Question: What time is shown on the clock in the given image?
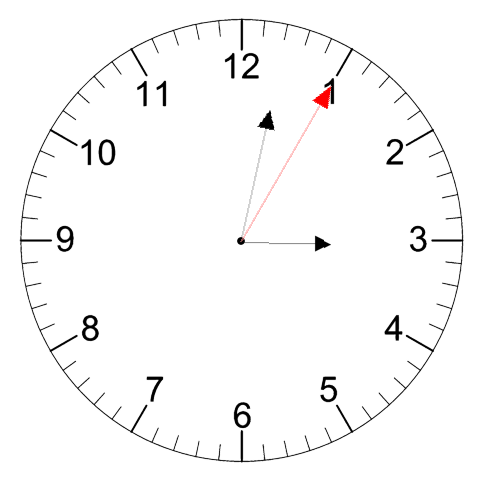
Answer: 03:02:05